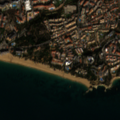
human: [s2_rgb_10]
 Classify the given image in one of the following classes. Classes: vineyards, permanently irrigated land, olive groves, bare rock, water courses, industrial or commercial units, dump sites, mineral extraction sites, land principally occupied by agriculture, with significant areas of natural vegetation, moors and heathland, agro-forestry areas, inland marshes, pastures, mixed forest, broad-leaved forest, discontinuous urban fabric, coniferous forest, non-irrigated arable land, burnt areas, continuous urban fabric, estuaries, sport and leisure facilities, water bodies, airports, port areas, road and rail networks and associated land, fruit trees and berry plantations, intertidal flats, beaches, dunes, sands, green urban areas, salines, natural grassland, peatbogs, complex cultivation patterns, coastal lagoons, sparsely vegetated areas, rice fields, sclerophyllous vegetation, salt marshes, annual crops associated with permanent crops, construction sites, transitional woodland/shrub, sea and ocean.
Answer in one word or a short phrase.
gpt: continuous urban fabric, discontinuous urban fabric, sea and ocean